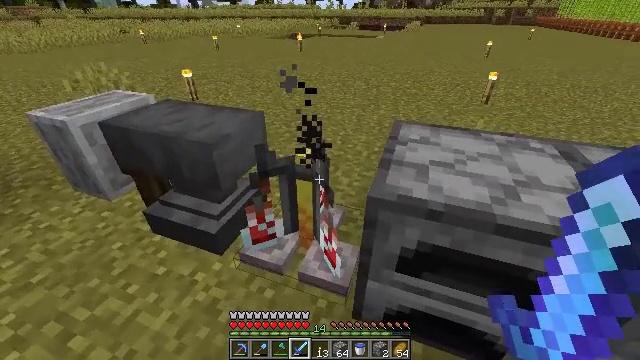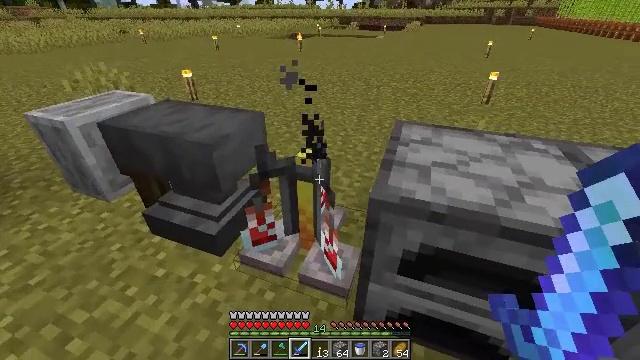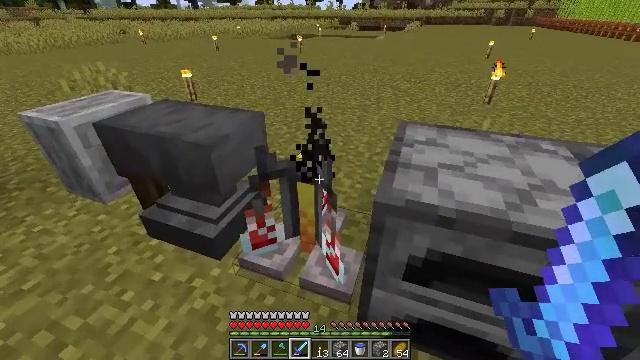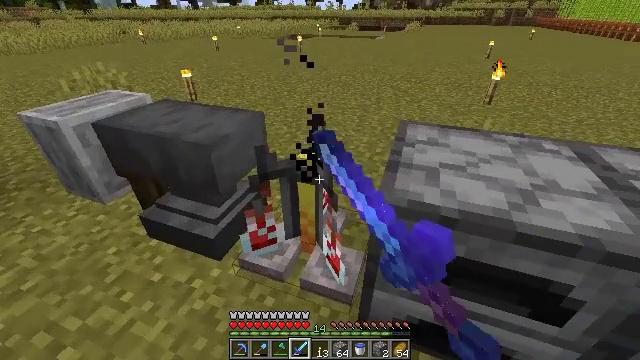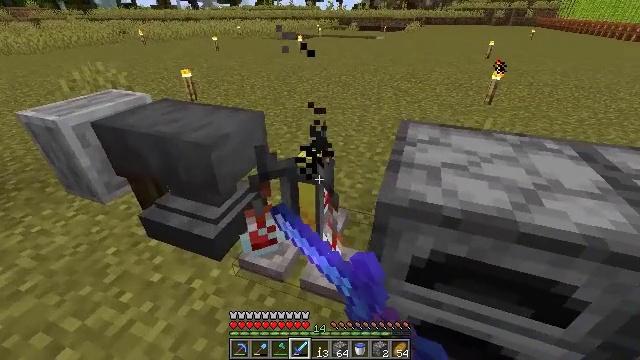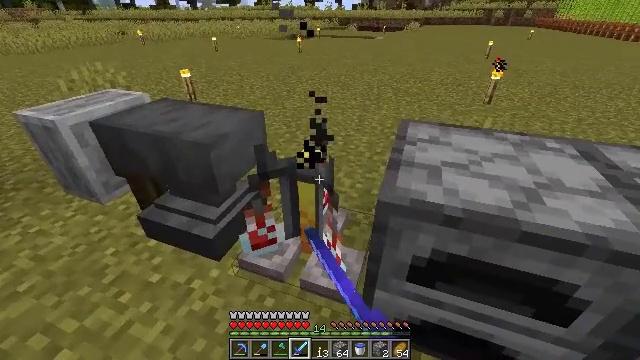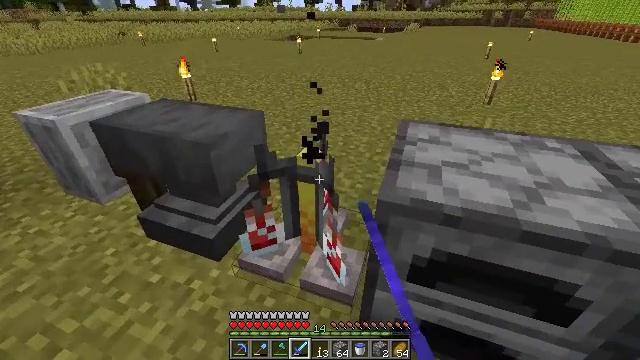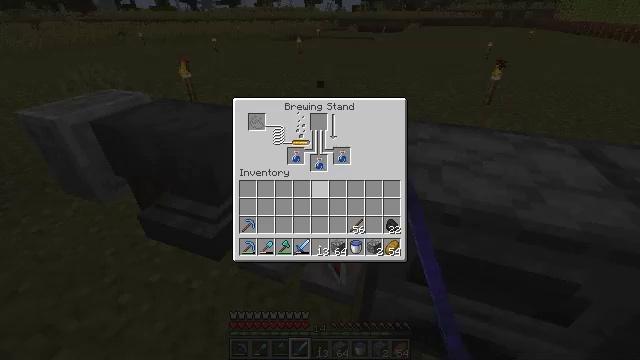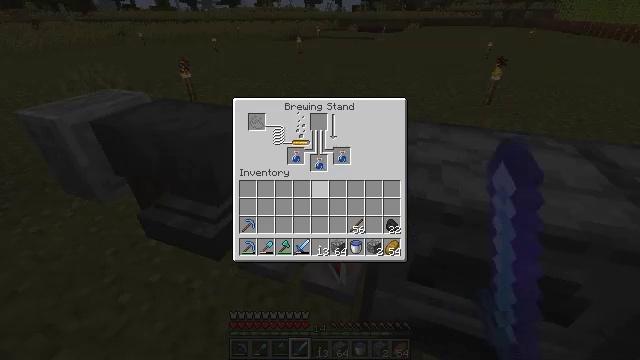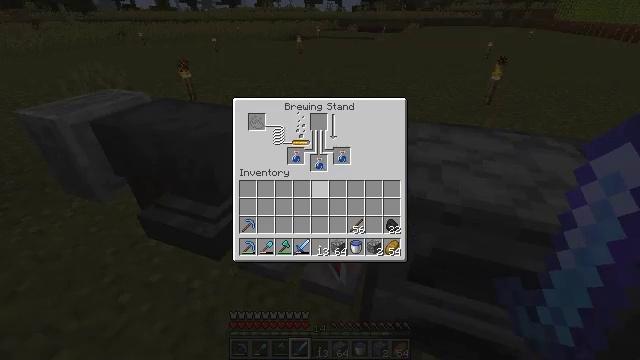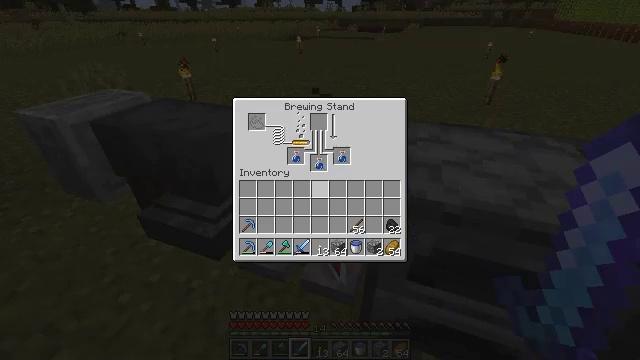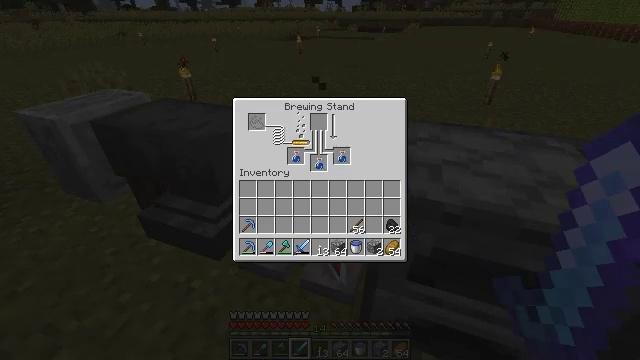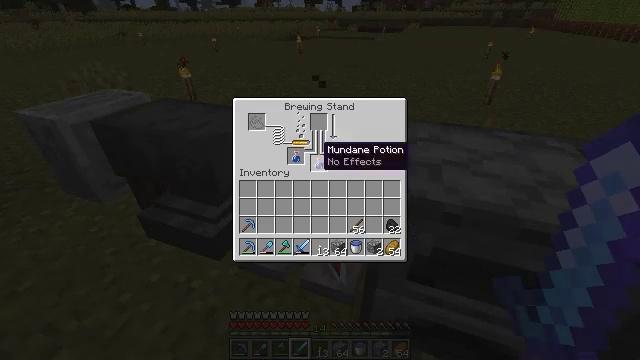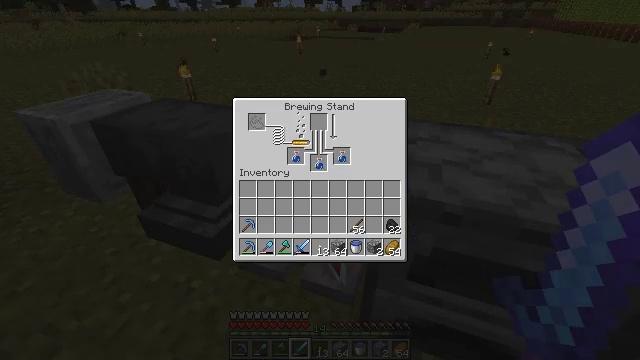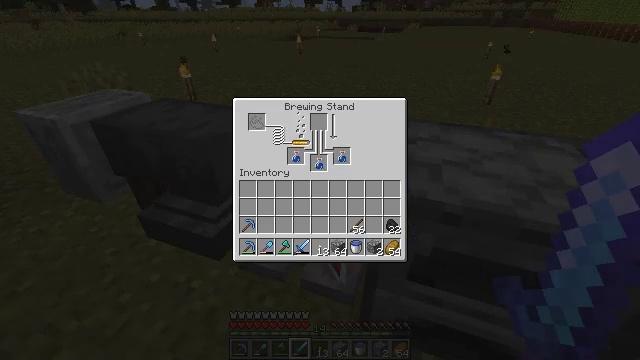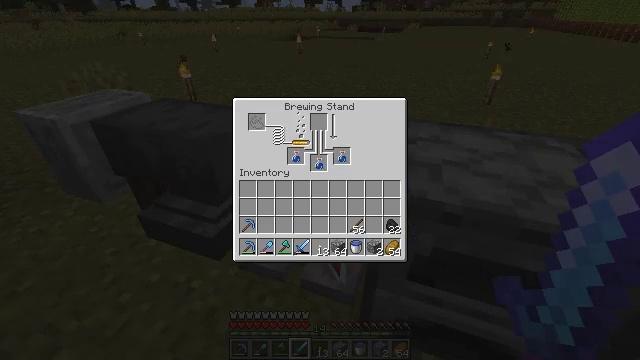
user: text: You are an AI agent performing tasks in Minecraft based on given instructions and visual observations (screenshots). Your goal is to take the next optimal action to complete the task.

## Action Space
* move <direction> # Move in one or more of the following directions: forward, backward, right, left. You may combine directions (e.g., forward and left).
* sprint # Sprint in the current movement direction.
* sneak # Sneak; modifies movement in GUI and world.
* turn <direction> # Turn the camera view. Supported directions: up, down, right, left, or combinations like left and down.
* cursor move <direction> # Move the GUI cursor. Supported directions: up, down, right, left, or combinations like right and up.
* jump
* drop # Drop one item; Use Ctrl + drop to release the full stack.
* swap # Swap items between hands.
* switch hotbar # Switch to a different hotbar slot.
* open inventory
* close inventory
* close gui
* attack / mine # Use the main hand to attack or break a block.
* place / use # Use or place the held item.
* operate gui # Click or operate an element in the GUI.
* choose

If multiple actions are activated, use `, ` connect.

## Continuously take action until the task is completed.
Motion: motion action
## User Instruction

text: Create a brewing stand in the crafting table.
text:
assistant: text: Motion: no_op
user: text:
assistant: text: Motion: use / place
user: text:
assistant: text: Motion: use / place
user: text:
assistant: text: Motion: use / place
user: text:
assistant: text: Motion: no_op
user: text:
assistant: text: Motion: no_op
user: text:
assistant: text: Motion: open gui
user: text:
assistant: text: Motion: no_op
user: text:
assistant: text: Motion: no_op
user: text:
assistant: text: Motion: no_op
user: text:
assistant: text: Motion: cursor move up
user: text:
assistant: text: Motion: cursor move up
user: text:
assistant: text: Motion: cursor move up
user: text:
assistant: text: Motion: cursor move up
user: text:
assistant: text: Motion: no_op
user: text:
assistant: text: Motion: no_op
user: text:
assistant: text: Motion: no_op
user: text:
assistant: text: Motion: no_op
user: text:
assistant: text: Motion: no_op
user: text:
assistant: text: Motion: no_op
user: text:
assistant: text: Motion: no_op
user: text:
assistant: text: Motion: no_op
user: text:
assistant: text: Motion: no_op
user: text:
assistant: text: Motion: cursor move right
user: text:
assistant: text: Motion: turn right, close gui
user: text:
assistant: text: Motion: turn right
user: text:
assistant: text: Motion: turn right
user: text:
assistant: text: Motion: turn right
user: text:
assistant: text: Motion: move right, turn right
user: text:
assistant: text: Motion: move right